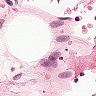
Metastatic tissue present: no